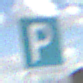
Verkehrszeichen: Parken
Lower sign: ZeitangabenMitBeschraenkungAufWochentage1
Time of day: Midday
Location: Outdoor (Nature)
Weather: PartlyCloudy
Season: NotSpecified
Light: Natural